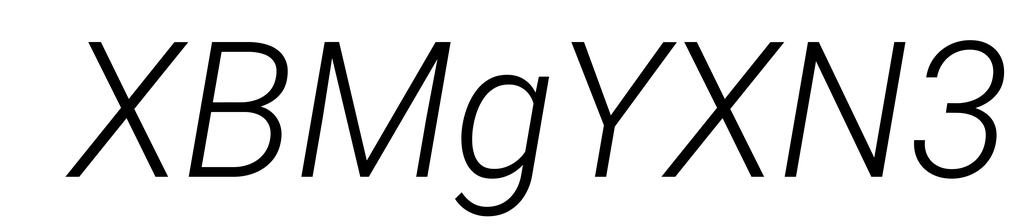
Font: Roboto-Italic_Light_Italic